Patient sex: M
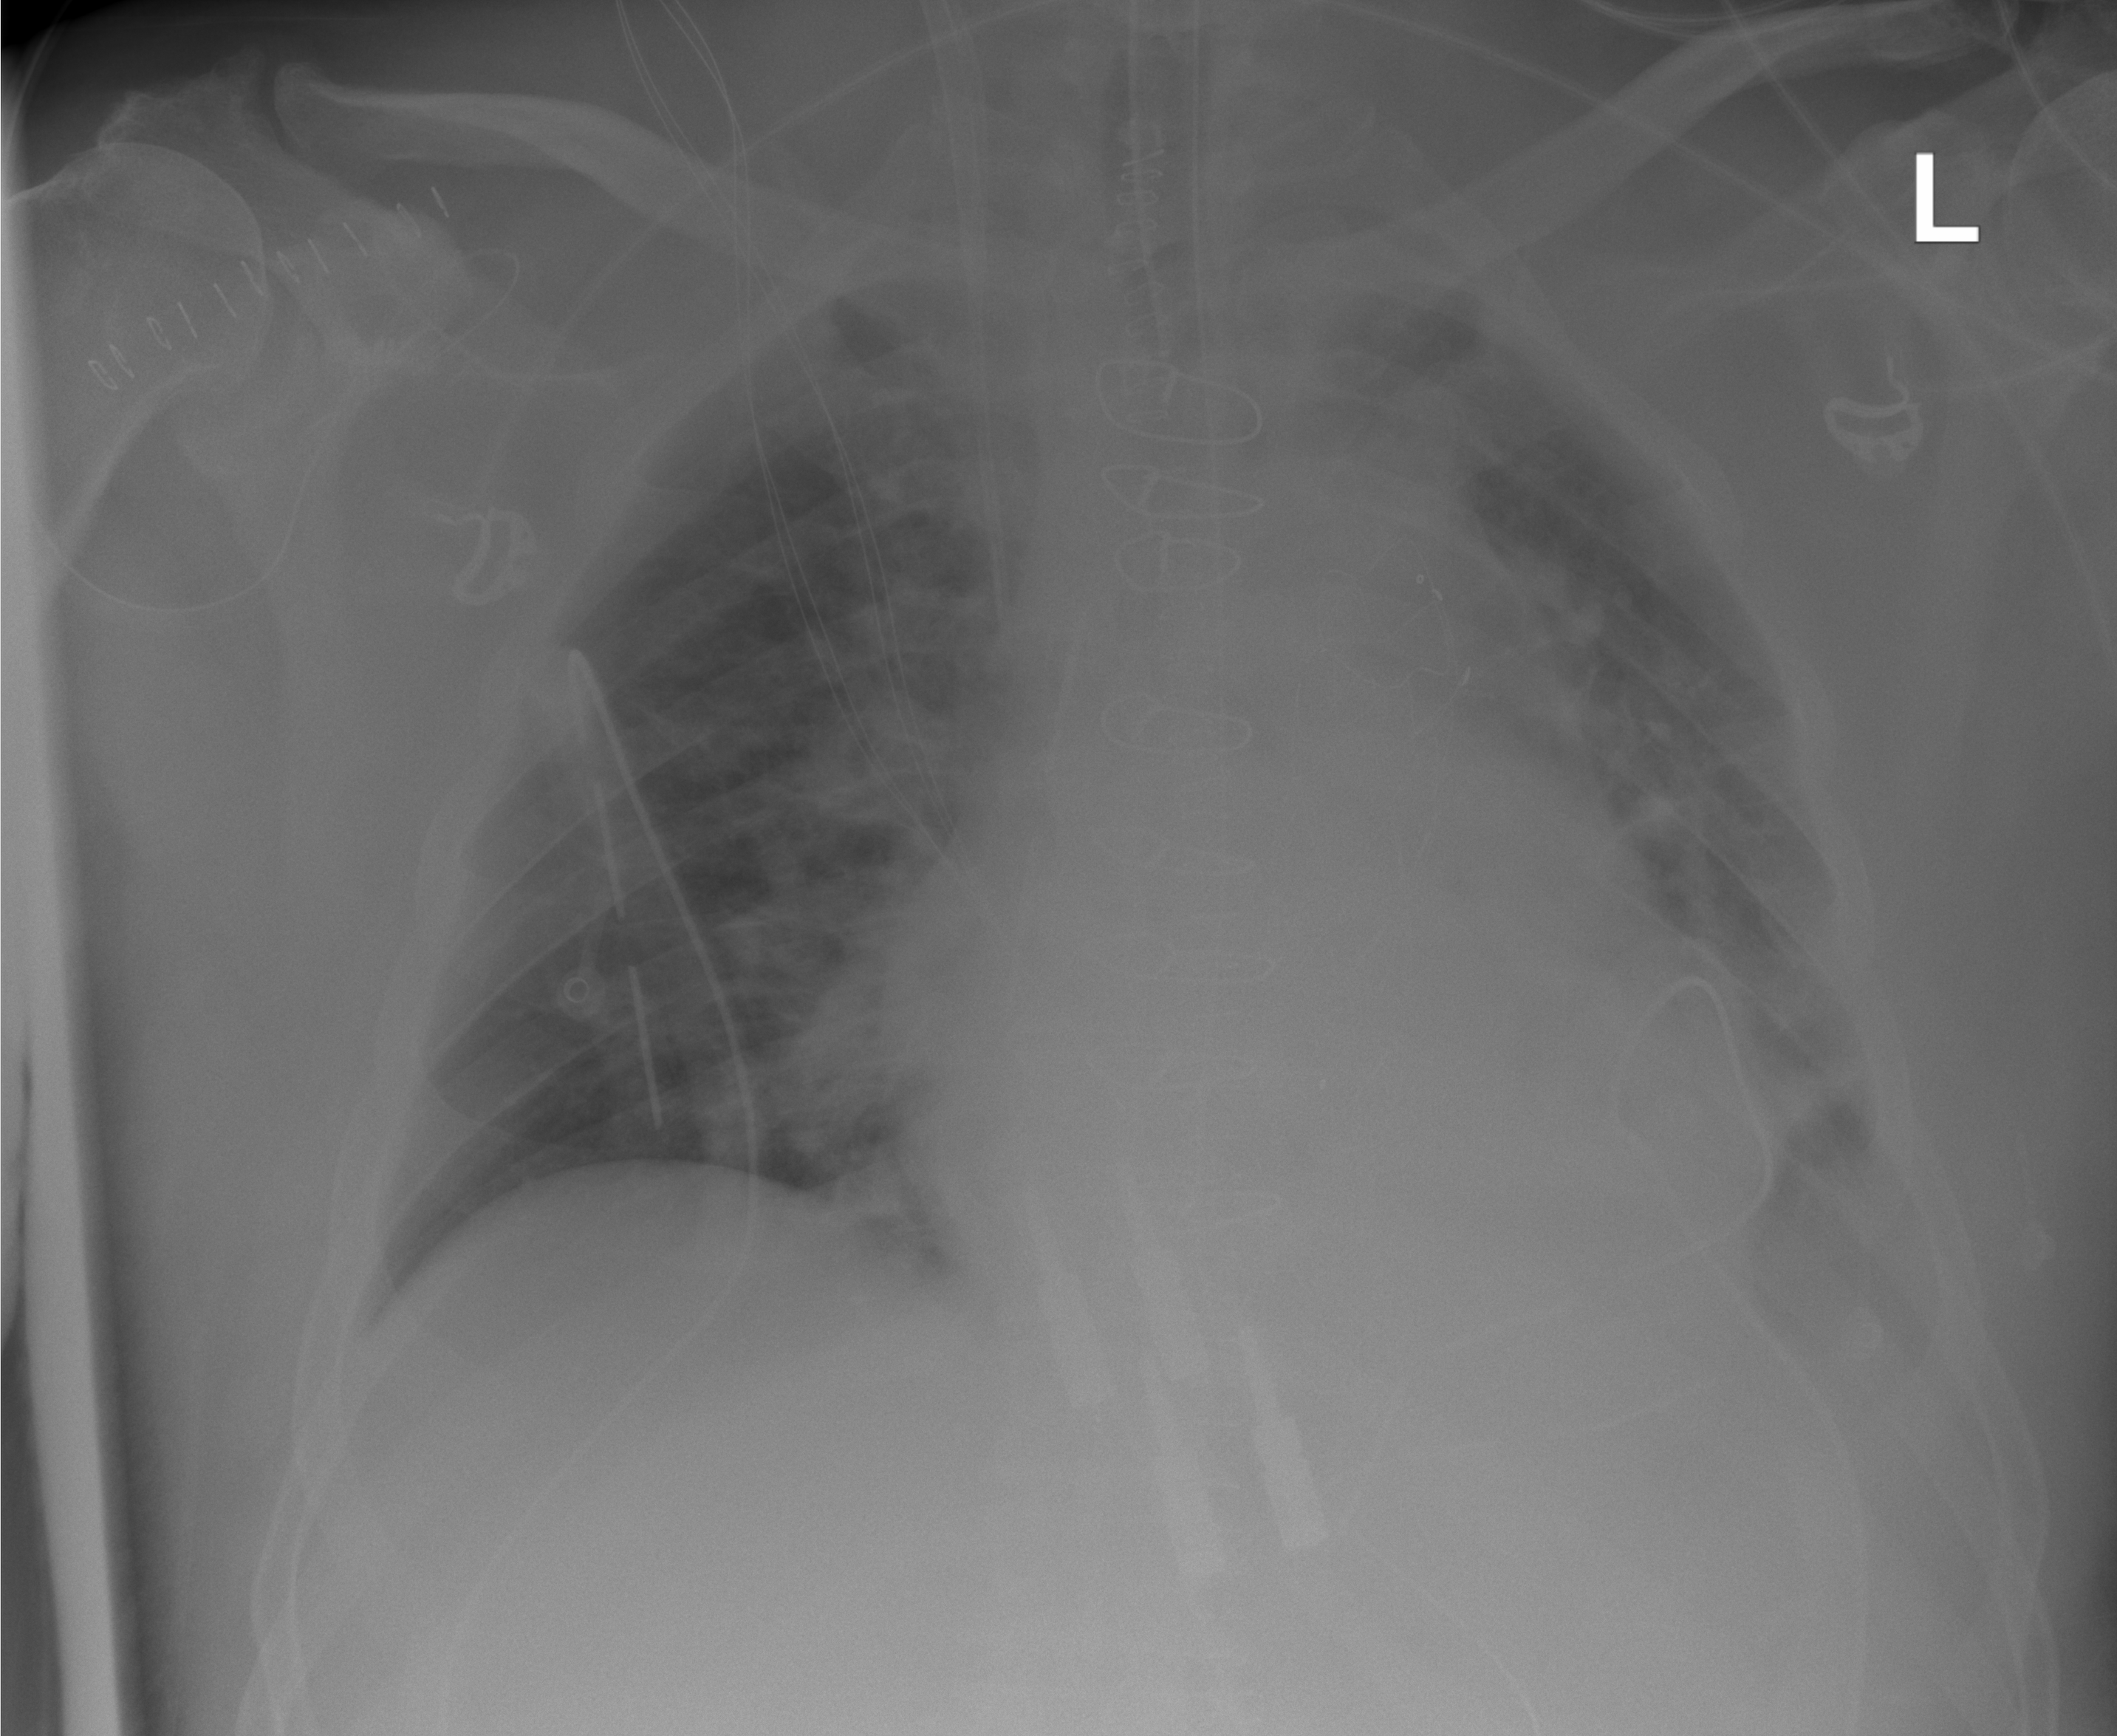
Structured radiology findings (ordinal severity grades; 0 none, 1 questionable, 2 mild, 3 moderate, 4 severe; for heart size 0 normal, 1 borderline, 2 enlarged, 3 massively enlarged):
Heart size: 2
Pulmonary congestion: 2
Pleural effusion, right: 0
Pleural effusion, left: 2
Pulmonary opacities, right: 0
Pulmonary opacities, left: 0
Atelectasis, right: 0
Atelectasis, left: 2